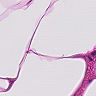
Metastatic tissue present: no